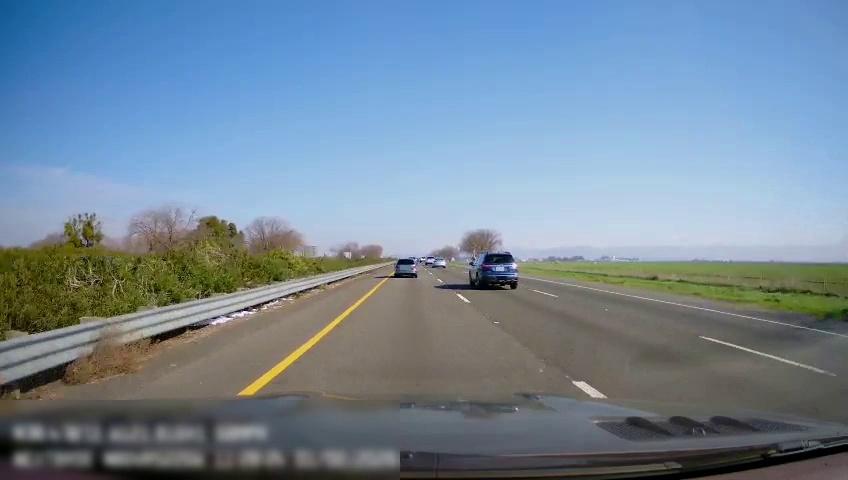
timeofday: Day
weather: Sunny
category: Drivable Space
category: Vehicles | SUV
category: Vehicles | SUV
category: Vehicles | Car
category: Vehicles | Car
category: Lanes | Current Lane
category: Lanes | Current Lane
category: Lanes | Alternate Lane
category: Lanes | Alternate Lane